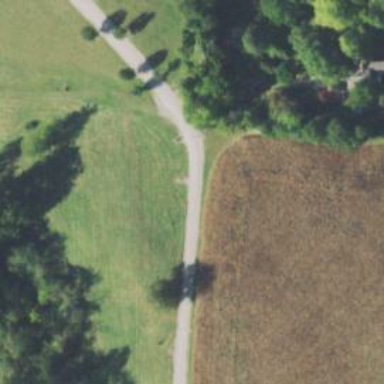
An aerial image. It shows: Driveway leading to service road.